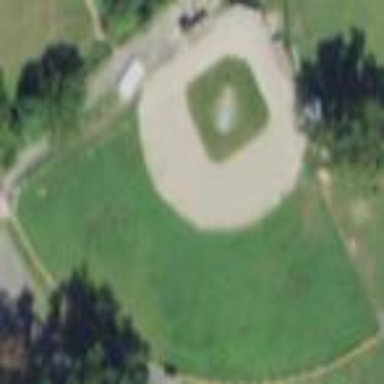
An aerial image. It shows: Baseball pitch for leisure and sports activities.